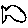
Label: fish